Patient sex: M
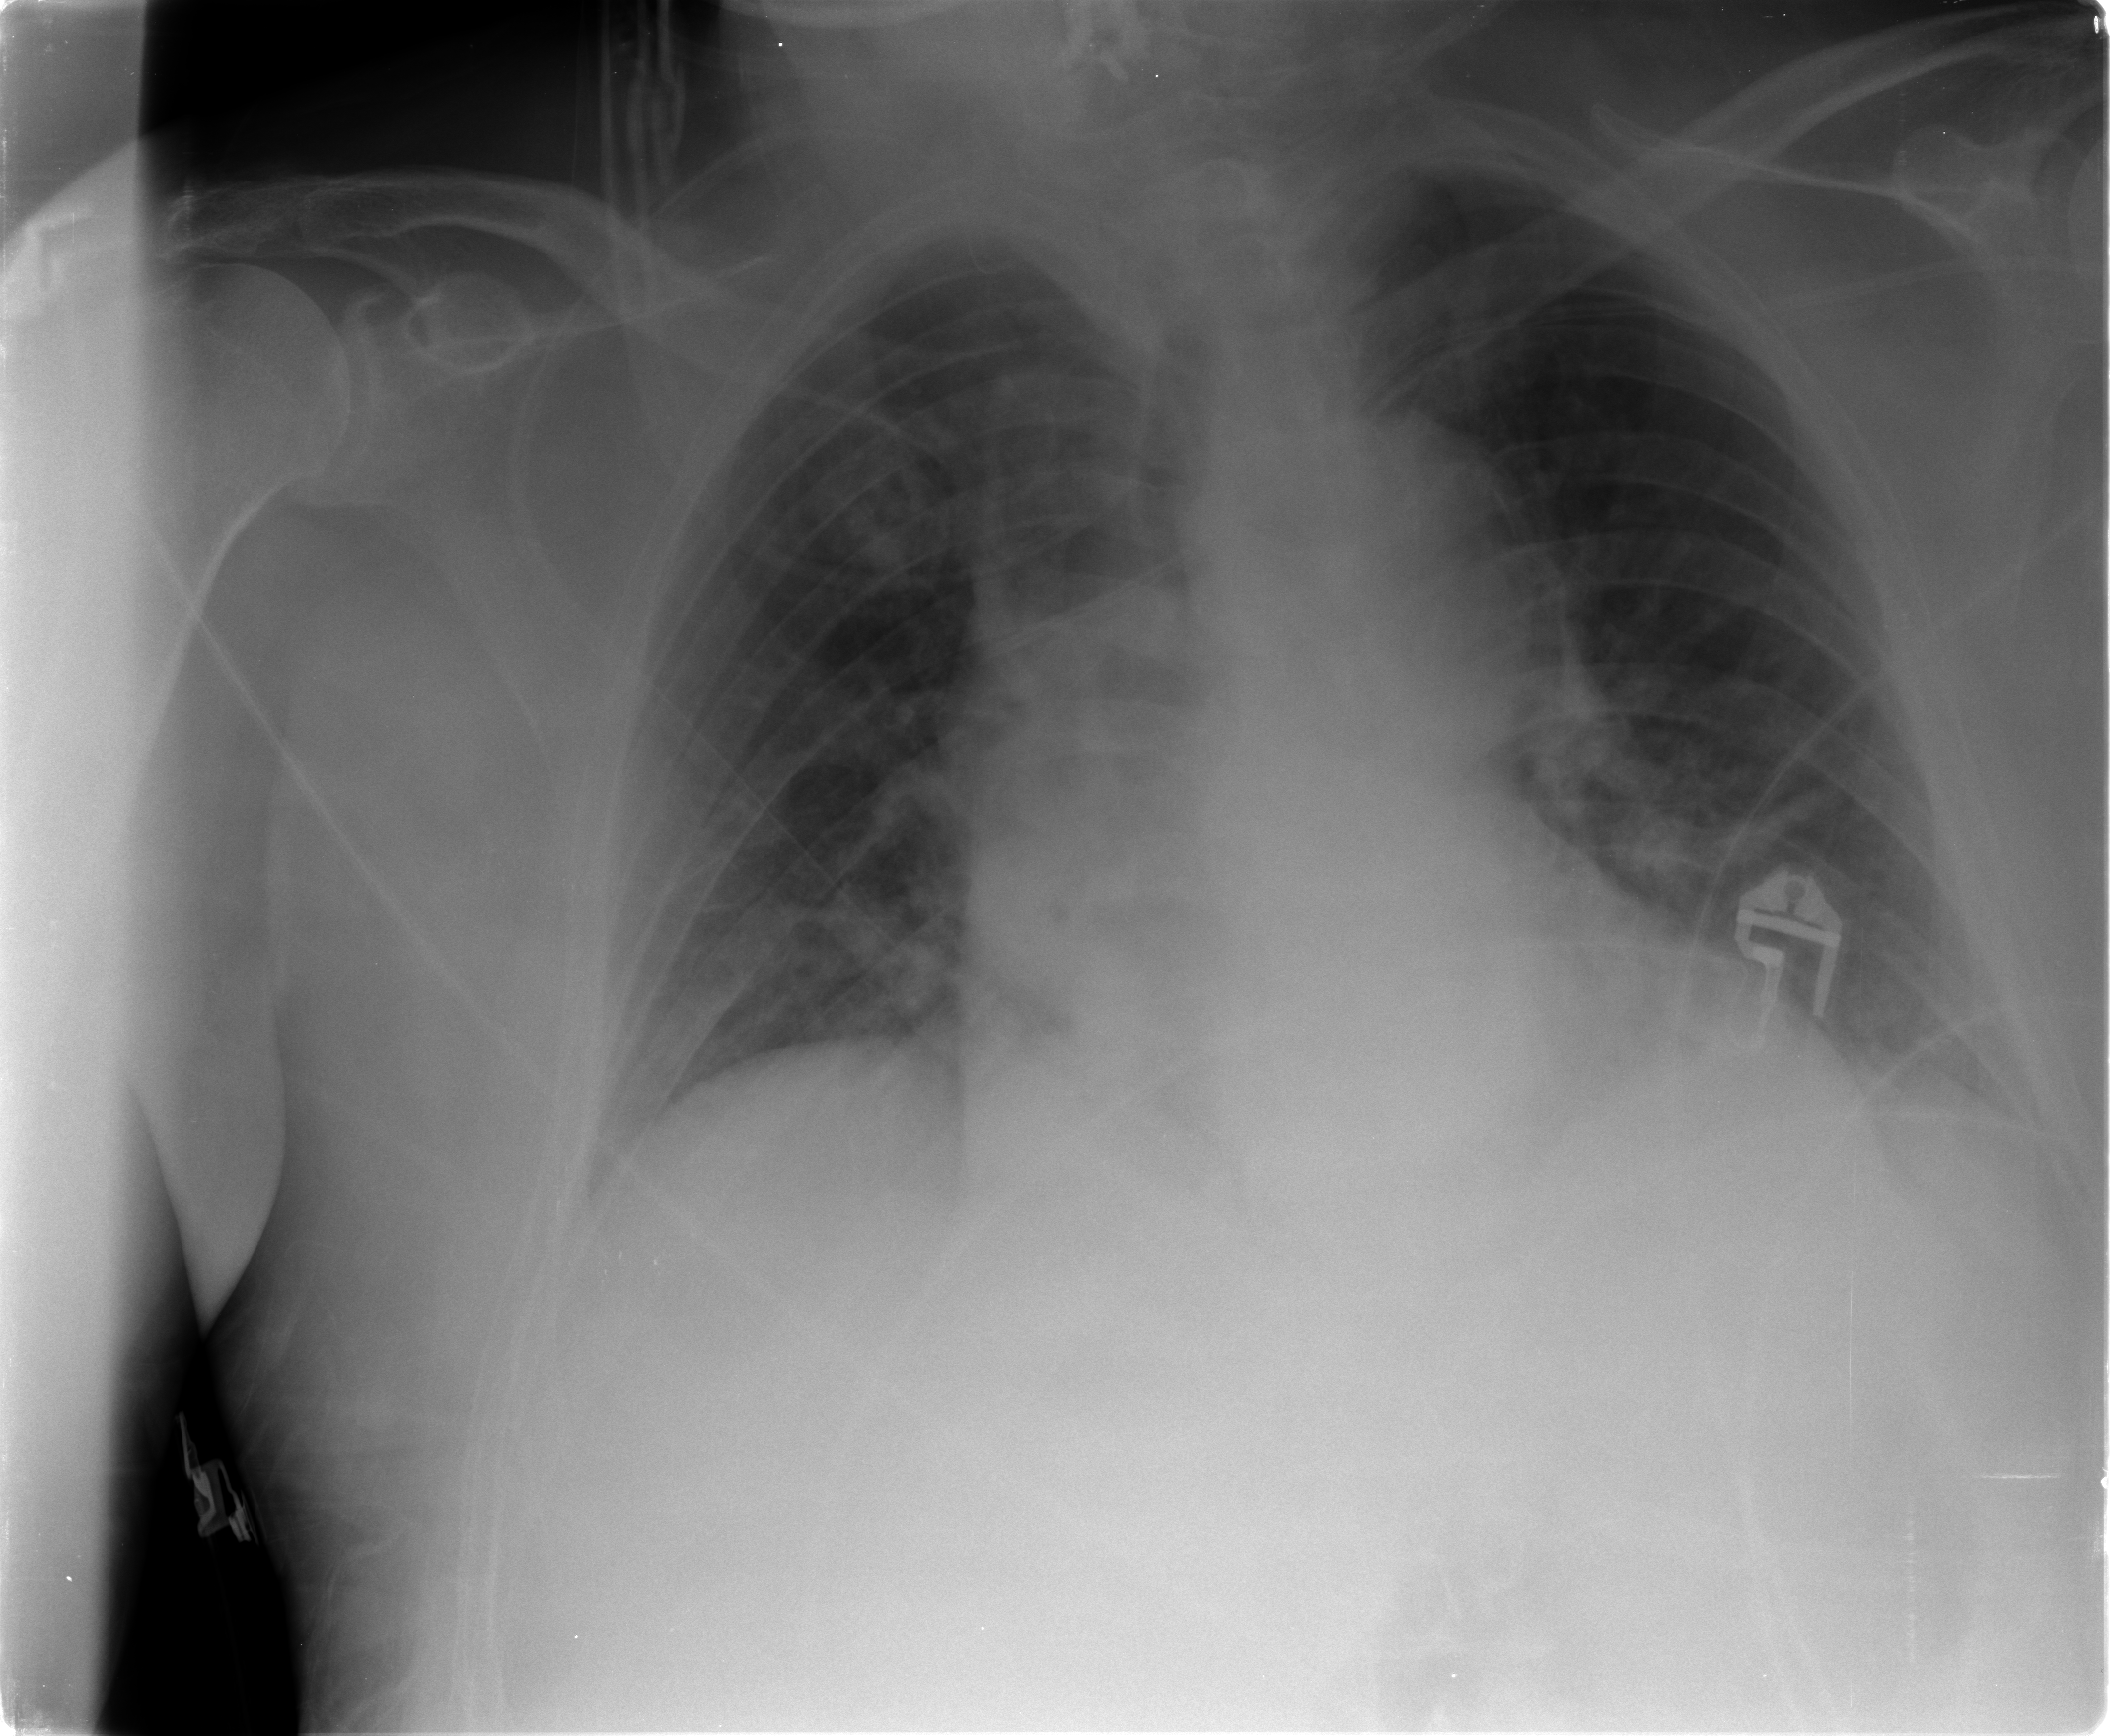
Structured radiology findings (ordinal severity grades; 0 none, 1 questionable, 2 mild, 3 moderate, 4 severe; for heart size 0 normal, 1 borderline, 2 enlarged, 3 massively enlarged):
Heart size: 1
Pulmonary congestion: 2
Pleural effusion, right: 0
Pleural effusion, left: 1
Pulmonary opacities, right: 1
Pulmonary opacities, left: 1
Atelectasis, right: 2
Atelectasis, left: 2